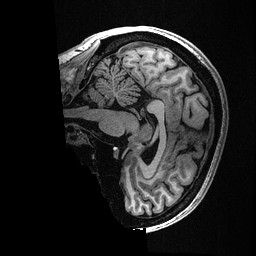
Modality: T1w
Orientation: sagittal
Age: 33
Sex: female
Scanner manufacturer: ge
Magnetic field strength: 3 T
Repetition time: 0.007208 s
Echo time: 0.003076 s